Question:
Why doesn't this work? I tried checking for whitespace, made sure length was the same, etc. Driving me nuts! I just want Alabama! The error given is "Value not available".
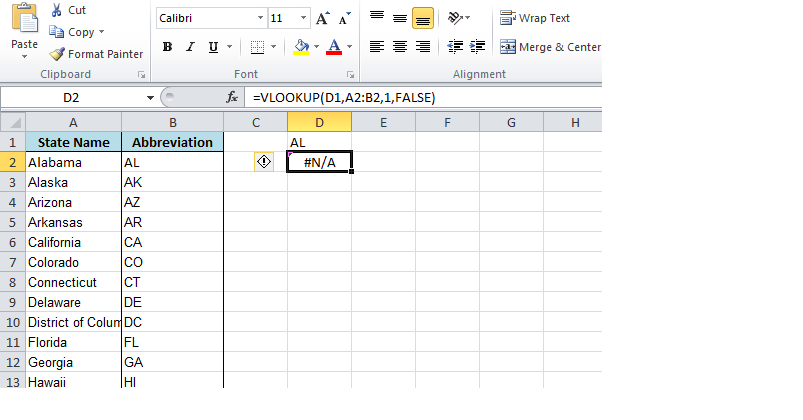
Answer: The usual solution is to apply =MATCH to find the row number in the array:
'''
=MATCH(D1,B:B,0)
'''
will search for the value in 'D1' in ColumnB (the last '0' means exactly) and hopefully return '2' (the second row in the chosen array - ie the whole of ColumnB). This can then be fed into:
'''
=INDEX(A:A,MATCH(D1,B:B,0))
'''
where it becomes the second row of ColumnA, ie 'Alabama'
Details here <URL>